Question: I'm developing a website, and part of the content will be a live 'departures board' ticker, as such:

I'm very experienced at C#, but have absolutely no experience with Javascript.
I've found the following Javascript <URL> which almost does what I want:
'''
<script type="text/javascript">
$.fn.ticker = function (options) {
options = $.extend({
speed: 30
}, options);
var alph = 'ABCDEFGHIJKLMNOPQRSTUVXYZ01234567890,.:+=/();!- ';
return this.each(function () {
var k = 1,
elems = $(this).children(),
arr = alph.split(''),
len = 0,
fill = function (a) {
while (a.length < len) {
a.push(' ');
}
return a;
},
texts = $.map(elems, function (elem) {
var text = $(elem).text();
len = Math.max(len, text.length);
return text.toUpperCase();
}),
target = $('<div>'),
render = function (print) {
target.data('prev', print.join(''));
fill(print);
print = $.map(print, function (p) {
return p == ' ' ? '&#160;' : p;
});
return target.html('<span>' + print.join('</span><span>') + '</span>');
},
attr = {}
$.each(this.attributes, function (i, item) {
target.attr(item.name, item.value);
});
$(this).replaceWith(render(texts[0].split('')));
target.click(function (e) {
var next = fill(texts[k].split('')),
prev = fill(target.data('prev').split('')),
print = prev;
$.each(next, function (i) {
if (next[i] == prev[i]) {
return;
}
var index = alph.indexOf(prev[i]),
j = 0,
tid = window.setInterval(function () {
if (next[i] != arr[index]) {
index = index == alph.length - 1 ? 0 : index + 1;
} else {
window.clearInterval(tid);
}
print[i] = alph[index];
render(print);
}, options.speed)
});
k = k == texts.length - 1 ? 0 : k + 1;
});
});
};
// Assign functions
$('#mainfeatureslist').ticker();
// Click it now
$('#mainfeatureslist').click();
</script>
'''
...combined with the necessary include of JQuery and the appropriate HTML:
'''
<div id="mainfeatureslistcontainer">
<ul id="mainfeatureslist">
<li>Live bus arrivals</li>
<li>Another feature here</li>
<li>Name of third feature</li>
</ul>
</div>
'''
This code generates a list which, when clicked, transitions to the next list item.
However, I want the list to automatically transition at a set interval, with no clicks required.
I've tried a simple fudge, i.e.
'''
setInterval($('#mainfeatureslist').click(), 6000);
'''
...but this seems to confuse it for some reason; it interrupts the process and 'jumps' to an item, then nothing further happens.
Despite having a reasonable idea of what the code does, I've absolutely no idea how to re-factor it to do what I want! It seems hard-wired to generate its own .click methods - in fact, it is a very brilliant and compact piece of code.
How do I refactor this to 'flip' the list every 5 seconds?
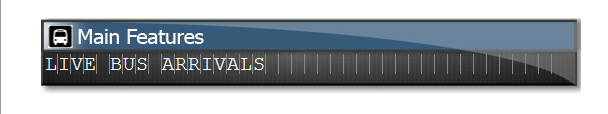
Answer: <URL>. Use an anonymous function containing the code you want to execute instead:
'''
setInterval(function() {
$('#mainfeatureslist').click();
}, 6000);
'''